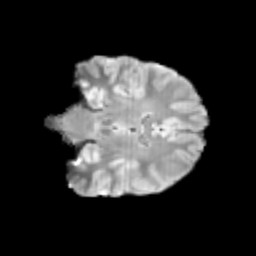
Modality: T2w
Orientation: coronal
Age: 11
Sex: male
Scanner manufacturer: siemens
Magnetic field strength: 3 T
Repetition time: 3.8 s
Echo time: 0.07 s